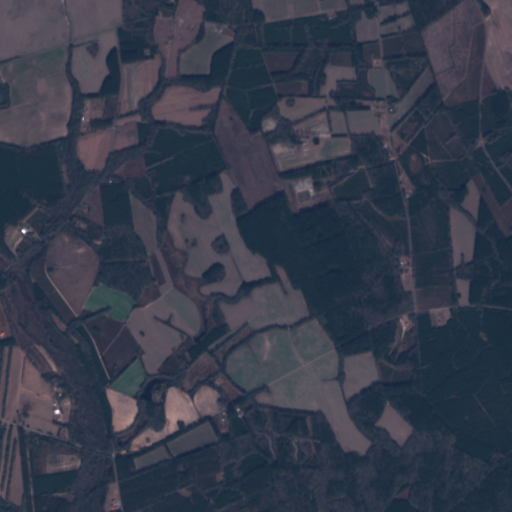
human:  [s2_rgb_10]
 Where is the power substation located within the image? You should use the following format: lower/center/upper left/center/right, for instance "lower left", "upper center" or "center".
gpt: The power substation is located in the center of the image.
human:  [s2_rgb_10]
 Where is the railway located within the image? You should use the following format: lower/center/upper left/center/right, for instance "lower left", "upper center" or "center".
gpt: The railway is located in the left of the image.
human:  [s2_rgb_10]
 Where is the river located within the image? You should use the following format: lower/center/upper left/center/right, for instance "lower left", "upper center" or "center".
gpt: The river is located in the right of the image.
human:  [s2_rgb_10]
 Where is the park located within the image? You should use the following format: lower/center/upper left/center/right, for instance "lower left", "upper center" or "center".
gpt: There is no park in the image.